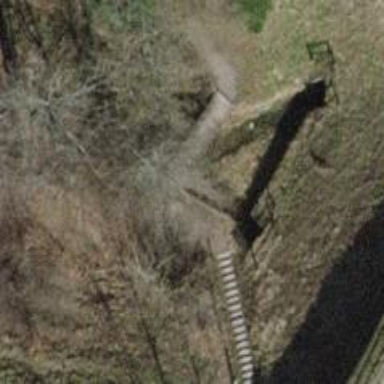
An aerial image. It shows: Path on bridge with excellent trail visibility.